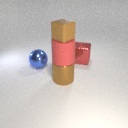
large brown metal cylinder below large red rubber cylinder